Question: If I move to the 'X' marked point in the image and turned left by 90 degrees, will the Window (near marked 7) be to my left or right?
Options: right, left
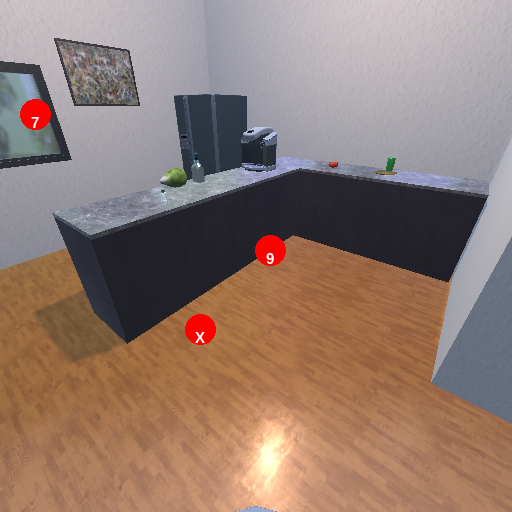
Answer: right